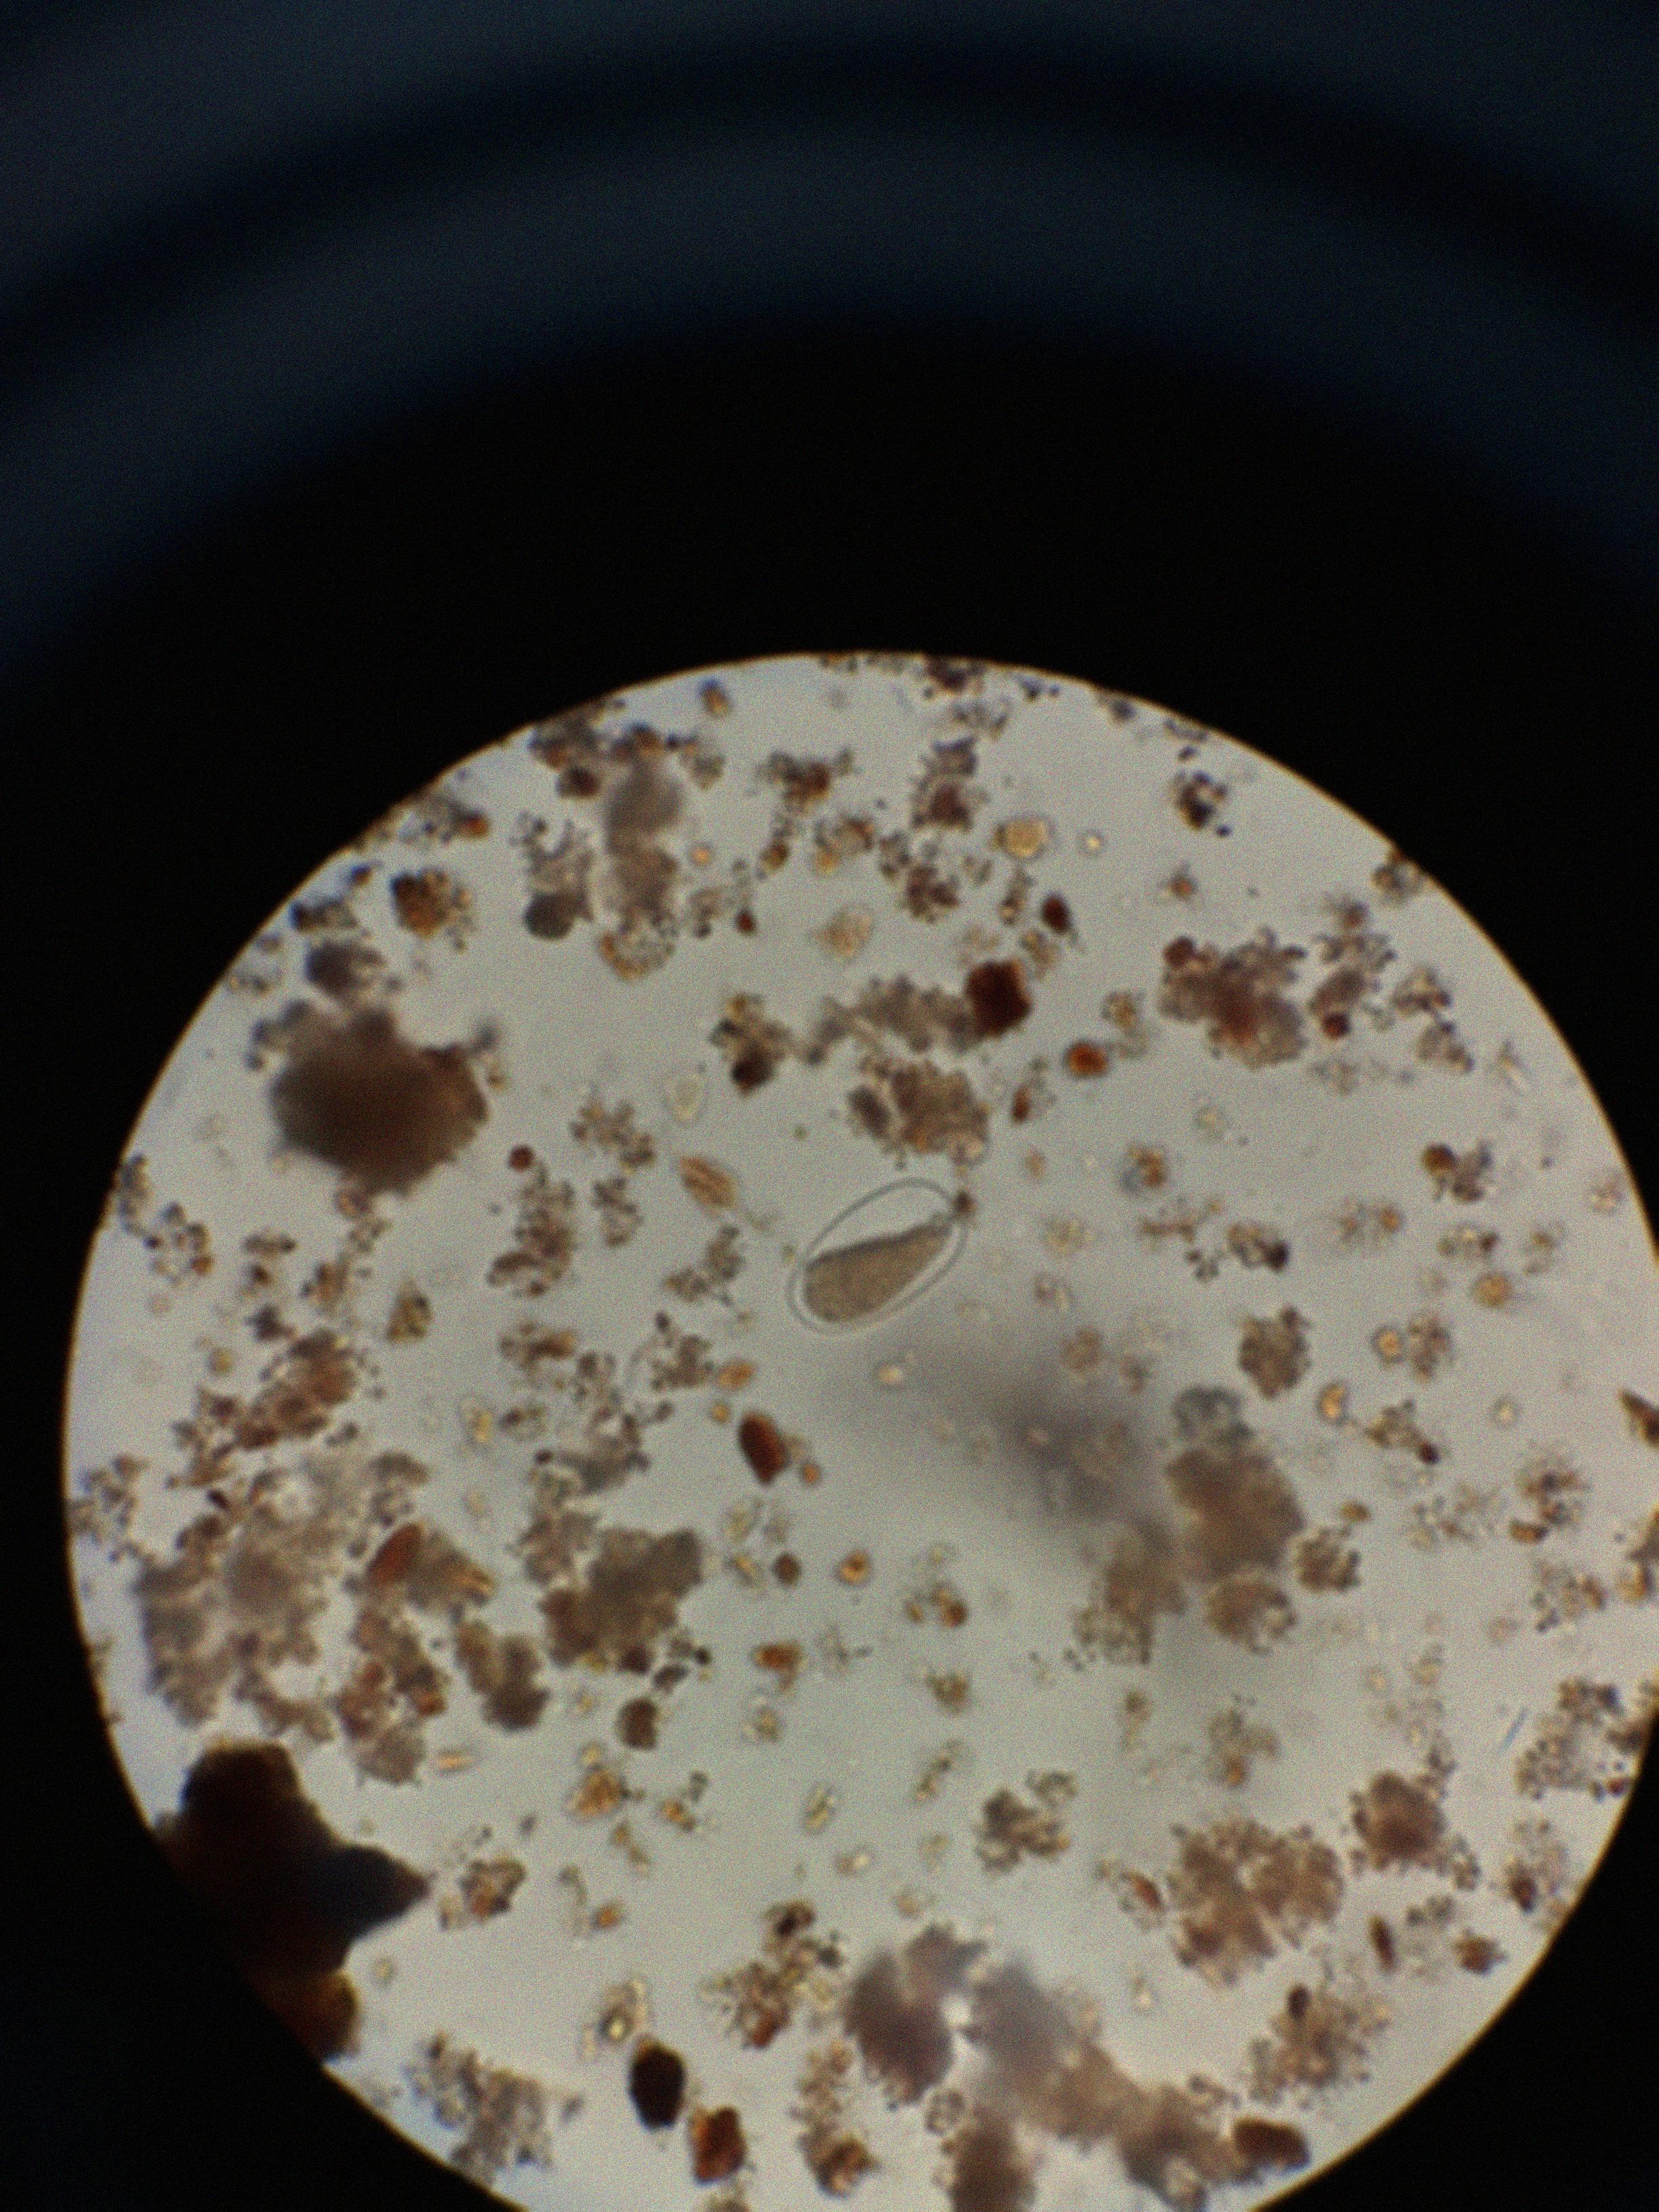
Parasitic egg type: Hookworm egg